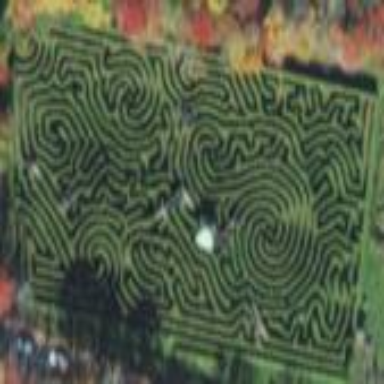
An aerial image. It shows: Maze attraction.